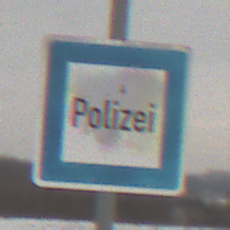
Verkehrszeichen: Polizei
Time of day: MorningAfternoon
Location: Outdoor (Nature)
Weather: Overcast
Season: Winter
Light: Natural